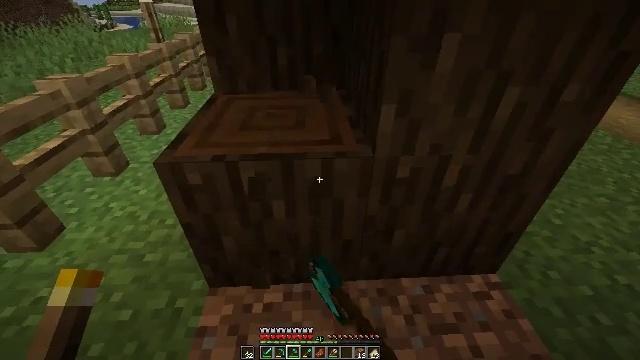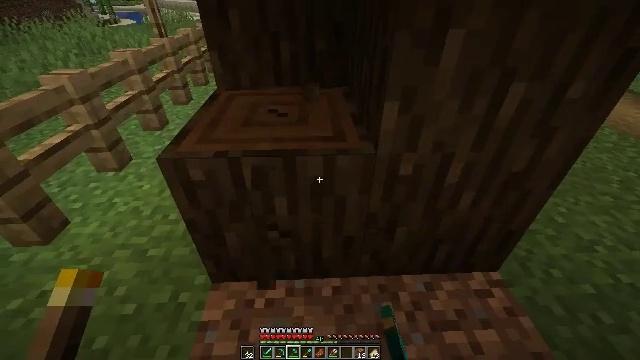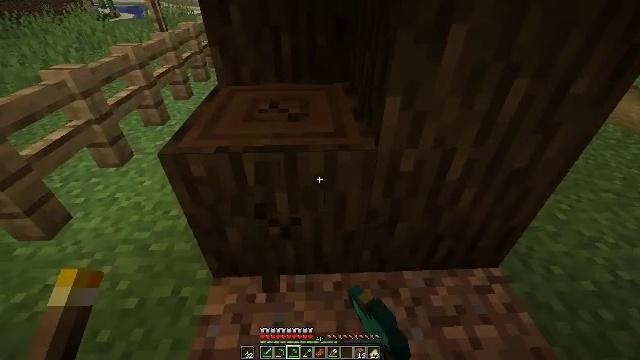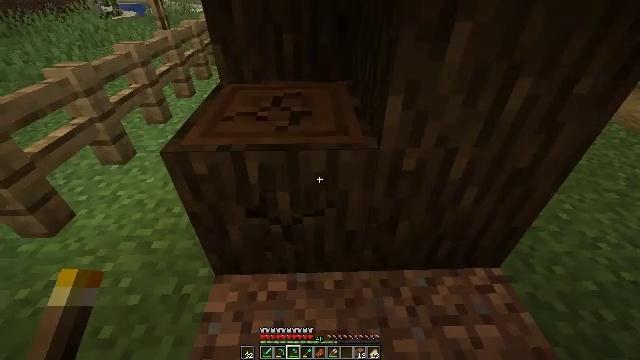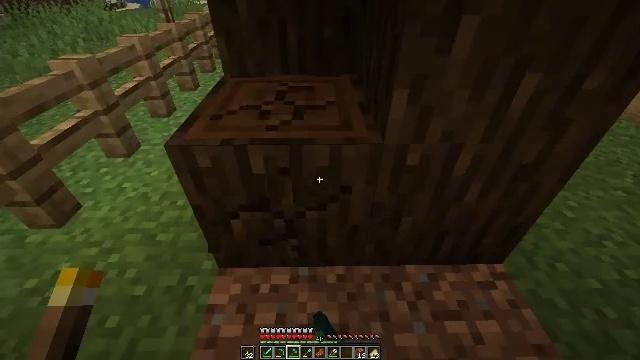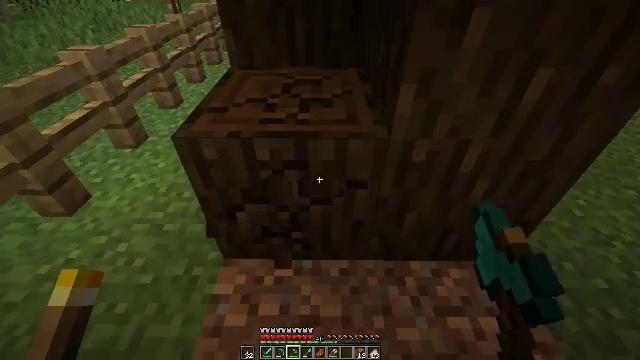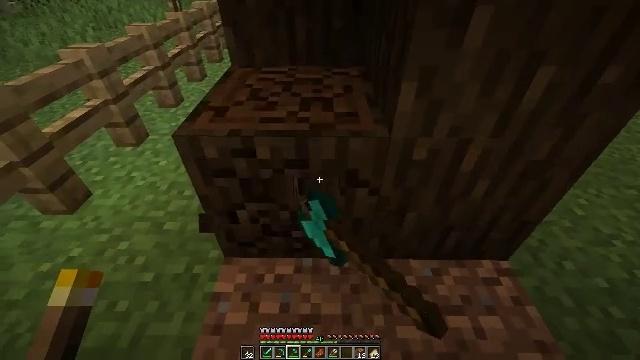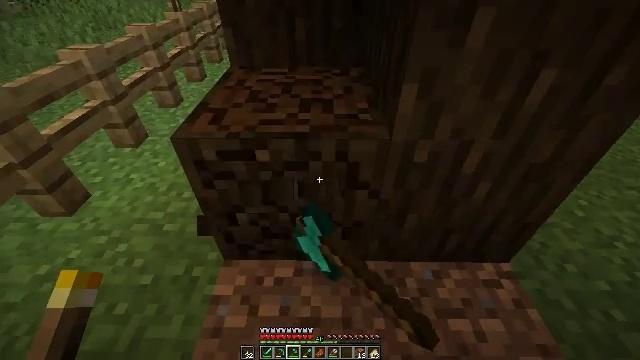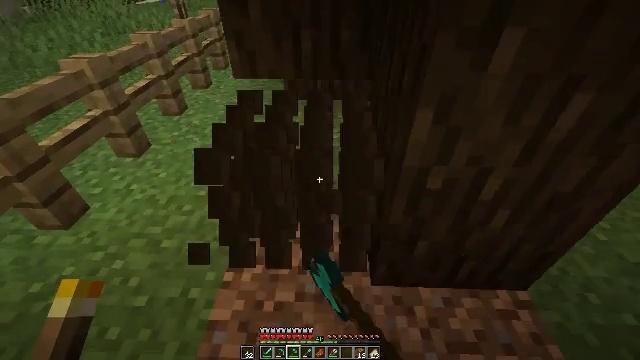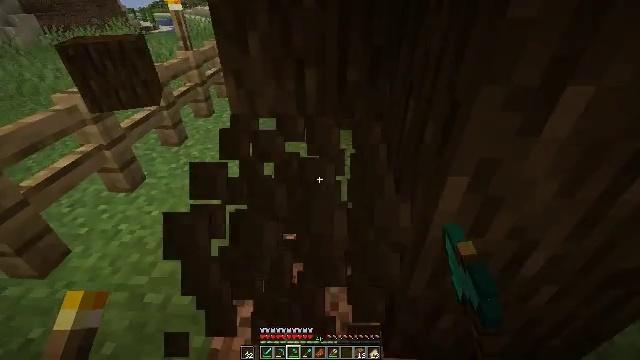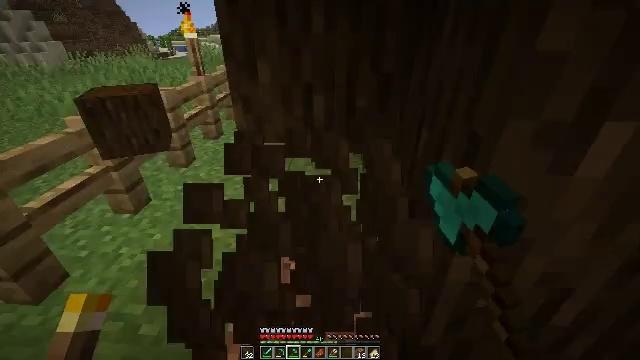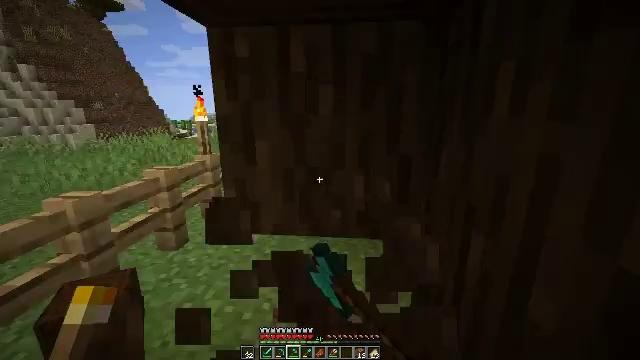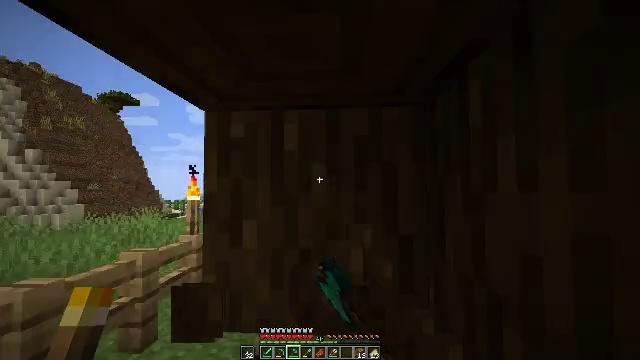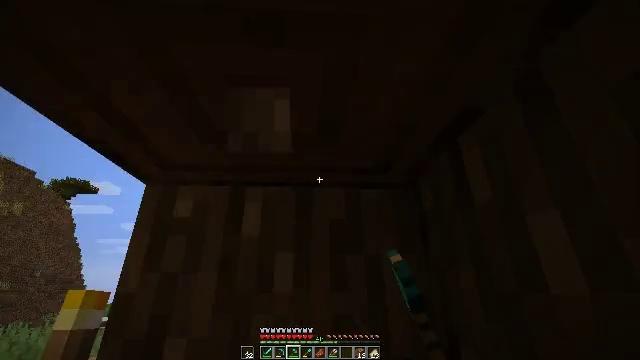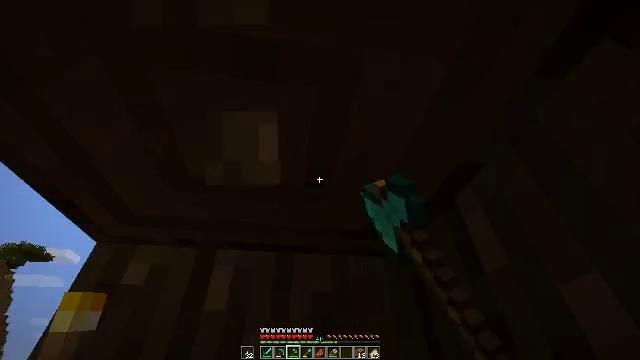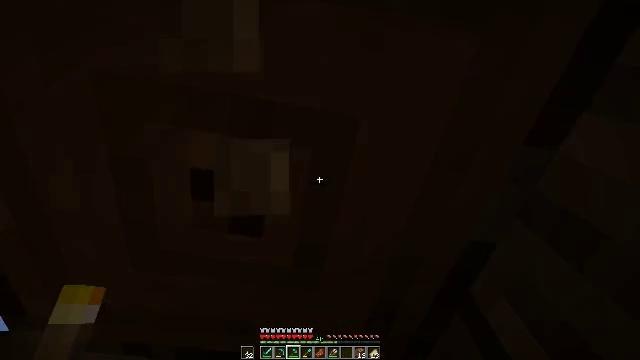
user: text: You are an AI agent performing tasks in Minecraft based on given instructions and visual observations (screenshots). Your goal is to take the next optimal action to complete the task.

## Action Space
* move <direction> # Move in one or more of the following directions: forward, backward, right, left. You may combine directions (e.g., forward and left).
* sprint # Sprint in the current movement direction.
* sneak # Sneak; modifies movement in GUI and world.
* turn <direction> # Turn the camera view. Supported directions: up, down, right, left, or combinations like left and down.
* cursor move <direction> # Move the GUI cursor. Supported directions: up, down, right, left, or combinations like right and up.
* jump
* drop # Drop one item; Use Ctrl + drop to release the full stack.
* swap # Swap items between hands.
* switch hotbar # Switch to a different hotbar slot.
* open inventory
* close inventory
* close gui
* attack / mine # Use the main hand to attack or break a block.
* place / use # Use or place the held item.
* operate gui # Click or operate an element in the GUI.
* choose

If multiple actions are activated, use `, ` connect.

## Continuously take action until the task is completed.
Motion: motion action
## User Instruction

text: Mine the dark oak log from a tree.
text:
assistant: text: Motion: attack / mine
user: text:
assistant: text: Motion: attack / mine
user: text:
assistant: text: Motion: attack / mine
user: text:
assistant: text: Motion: turn down, attack / mine
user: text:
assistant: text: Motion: turn left and down, attack / mine
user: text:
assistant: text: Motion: attack / mine
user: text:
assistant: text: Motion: move forward, attack / mine
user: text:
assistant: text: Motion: move forward, turn left, attack / mine
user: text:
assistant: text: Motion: move forward, turn up, attack / mine
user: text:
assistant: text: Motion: move forward, turn left and up, attack / mine
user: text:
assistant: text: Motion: move forward, turn left and up, attack / mine
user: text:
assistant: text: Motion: move forward, turn right and up, attack / mine
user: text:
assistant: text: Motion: turn right and up, attack / mine
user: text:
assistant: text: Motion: turn right and up, attack / mine
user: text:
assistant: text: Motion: turn right and up, attack / mine
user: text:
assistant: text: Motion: turn up, attack / mine
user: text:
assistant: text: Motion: turn right and up, attack / mine
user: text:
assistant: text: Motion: turn right and up, attack / mine
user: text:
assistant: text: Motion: attack / mine
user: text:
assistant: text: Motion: attack / mine
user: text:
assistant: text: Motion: attack / mine
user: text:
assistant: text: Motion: attack / mine
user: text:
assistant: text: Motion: attack / mine
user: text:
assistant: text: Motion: attack / mine
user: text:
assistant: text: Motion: attack / mine
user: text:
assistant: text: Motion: attack / mine
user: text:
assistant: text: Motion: attack / mine